Question: I'm running the following logistic regression model in R and one of the important predictors is 'our_bid', which is a numeric and continuous variable that ranges from 0.30 to 0.80. When I attempt to draw the probability curve for the model using the effects package, I was expecting that I could predict the response variable based on 'our_bid' from 0.00 to 2.00. Even though those values aren't present in my data set, I thought I could use the model to predict on values outside the values currently that are in 'our_bid'.
'''
mod1 = glm(factor(won_ping) ~ our_bid +
age_of_oldest_driver2 +
credit_type2 +
coverage_type2 +
home_owner2 +
state2 +
currently_insured2 +
hour_of_day4 +
vehicle_driver_score,
data=dat, family=binomial(link="logit"))
Predict.Plot(mod1, pred.var = "our_bid", our_bid = 250, age_of_oldest_driver2 = "22 to 25",
credit_type2 = "FAIR", coverage_type2 = "BASIC", home_owner2 = "1",
state2 = "top", currently_insured2 = "1", hour_of_day4 = "1pm to 7pm",
vehicle_driver_score = "0", plot.args = "list(xlim=c(0,100))", type = "response")
'''
This results in the following plot, which doesn't give all the predicted values from 0 to 1.00. I'm not sure why I'm not able to use the statistical model to predict outside the bounds of the values in that variable ('our_bid').

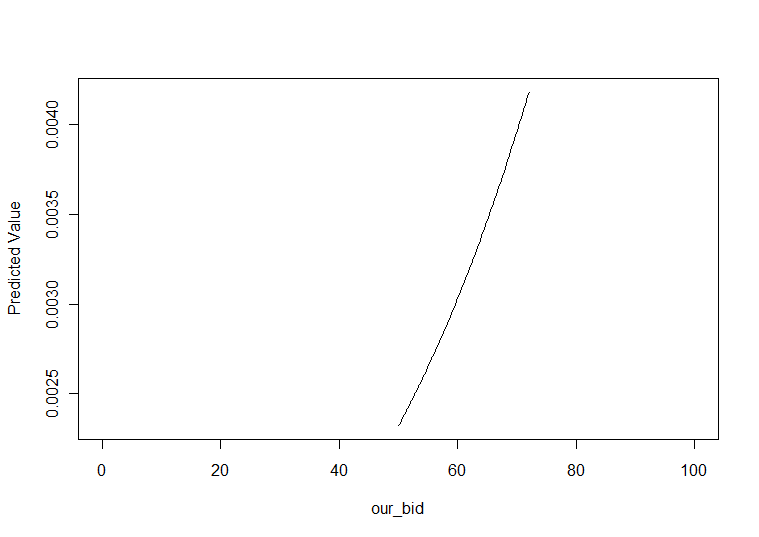
Answer: I don't see any need for the 'rms' package above and the 'Predict.Plot' function is not in 'rms' or any of the standard packages.
If you mean the 'Predict.Plot' function from the 'TeachingDemos' package then specifying 'xlim' in the 'plot.args' section only sets the width of the window and does nothing with the predictions. If you read the details section of the help page for 'Predict.Plot' you will see that you need to give it 2 values for the prediction variable if you want to specify the range that it predicts from (otherwise it just uses the range of the data used to fit the model). So it looks like you want 'our_bid=c(0,100)' or something like that. If you provide some data in a reproducible format then we can test and give better advice.